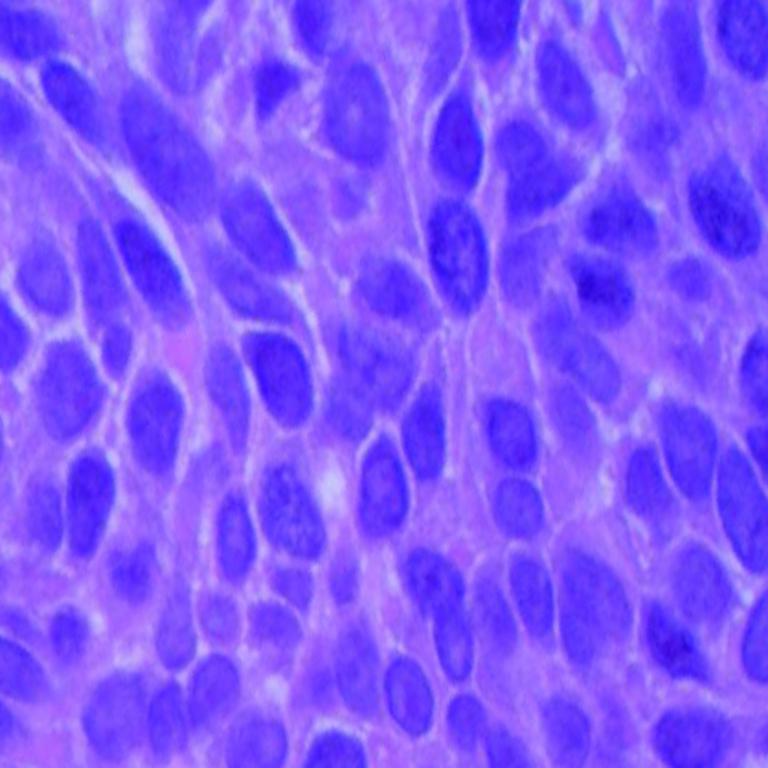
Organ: lung
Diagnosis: squamous carcinomas